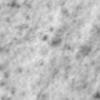
Label: no_change